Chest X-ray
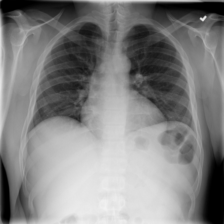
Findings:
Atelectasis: negative
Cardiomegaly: negative
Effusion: negative
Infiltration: negative
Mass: negative
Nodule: negative
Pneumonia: negative
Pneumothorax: negative
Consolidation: negative
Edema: negative
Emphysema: negative
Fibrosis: negative
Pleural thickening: negative
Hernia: negative